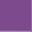
Piece: xx